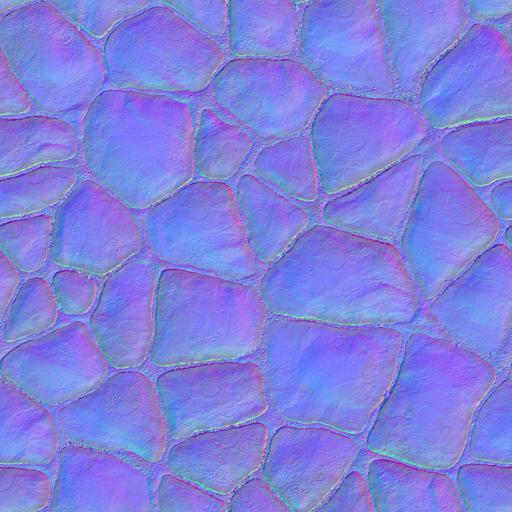
black dark old random tiled tiles